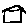
Label: house